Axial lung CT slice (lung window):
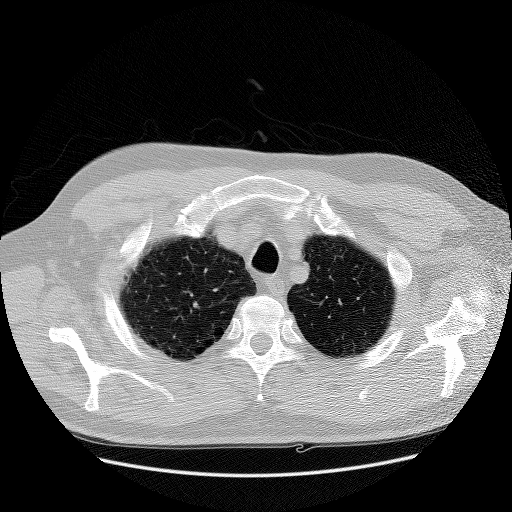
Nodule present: no